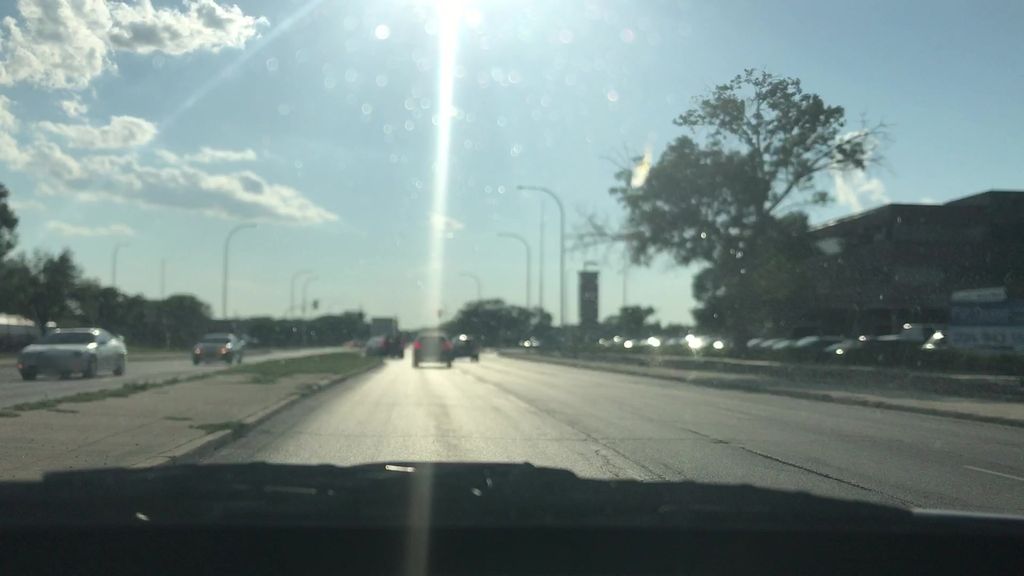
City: winnipeg